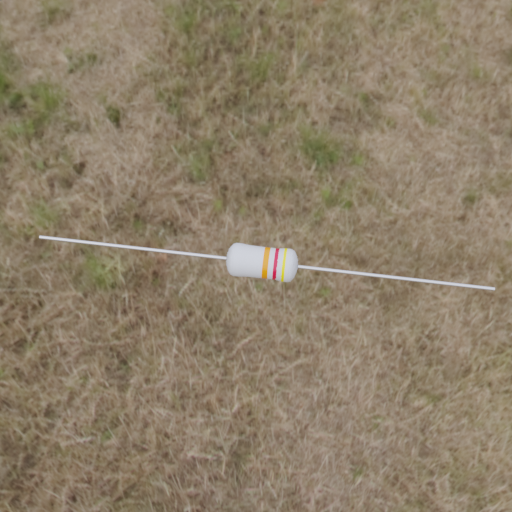
Resistor colour bands (in order): orange, red, yellow